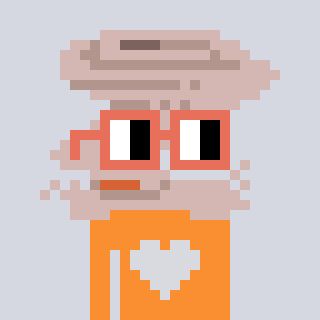
a pixel art character with square orange glasses, a tornado-shaped head and a orange-colored body on a cool background